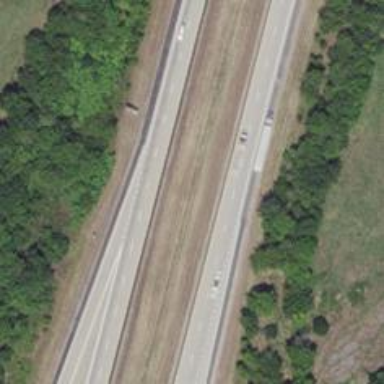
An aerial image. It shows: Motorway junction.